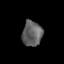
Tissue: lung
Cell type: Others
Senescence score: 0.1888
Nuclear area (px): 490
Mean DAPI intensity: 97.441